Question: Hi I wanted to switch to a specific branch, 'part1-es6'

but, when I clone this repo and checkout this branch, the files list differently, what am I doing wrong. Also, 'git branch' doesn't list any!! other than master.
'''
bsr[~/tmp] $ git clone https://github.com/jlongster/backend-with-webpack.git
Cloning into 'backend-with-webpack'...
remote: Counting objects: 106, done.
remote: Total 106 (delta 0), reused 0 (delta 0), pack-reused 106
Receiving objects: 100% (106/106), 88.28 KiB | 0 bytes/s, done.
Resolving deltas: 100% (41/41), done.
Checking connectivity... done.
bsr[~/tmp] $ git branch
fatal: Not a git repository (or any of the parent directories): .git
bsr[~/tmp] $ cd backend-with-webpack/
bsr[~/tmp/backend-with-webpack] [master] $ git branch
* master
bsr[~/tmp/backend-with-webpack] [master] $ git checkout -b part1-es6
Switched to a new branch 'part1-es6'
bsr[~/tmp/backend-with-webpack] [part1-es6] $ ls
README.md build gulpfile.js package.json src static
bsr[~/tmp/backend-with-webpack] [part1-es6] $
'''
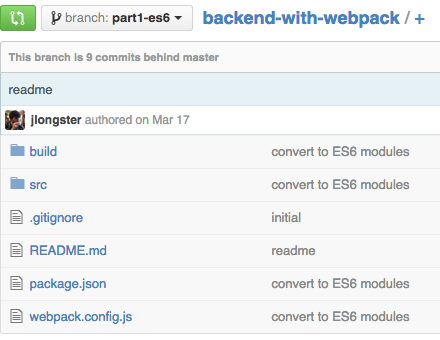
Answer: try 'git checkout -t origin/part1-es6' after you clone the repository.